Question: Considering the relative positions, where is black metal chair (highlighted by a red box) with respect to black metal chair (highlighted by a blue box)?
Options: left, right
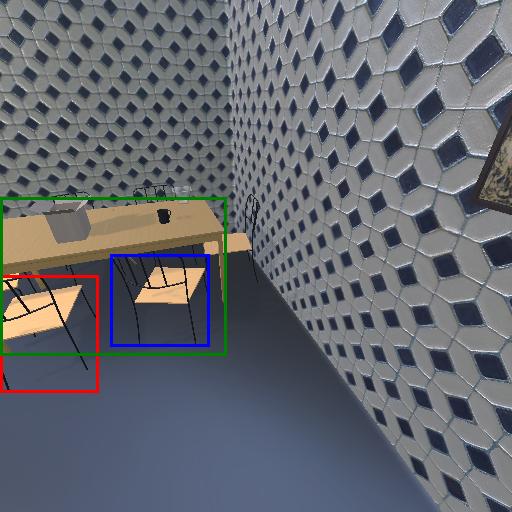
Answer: left